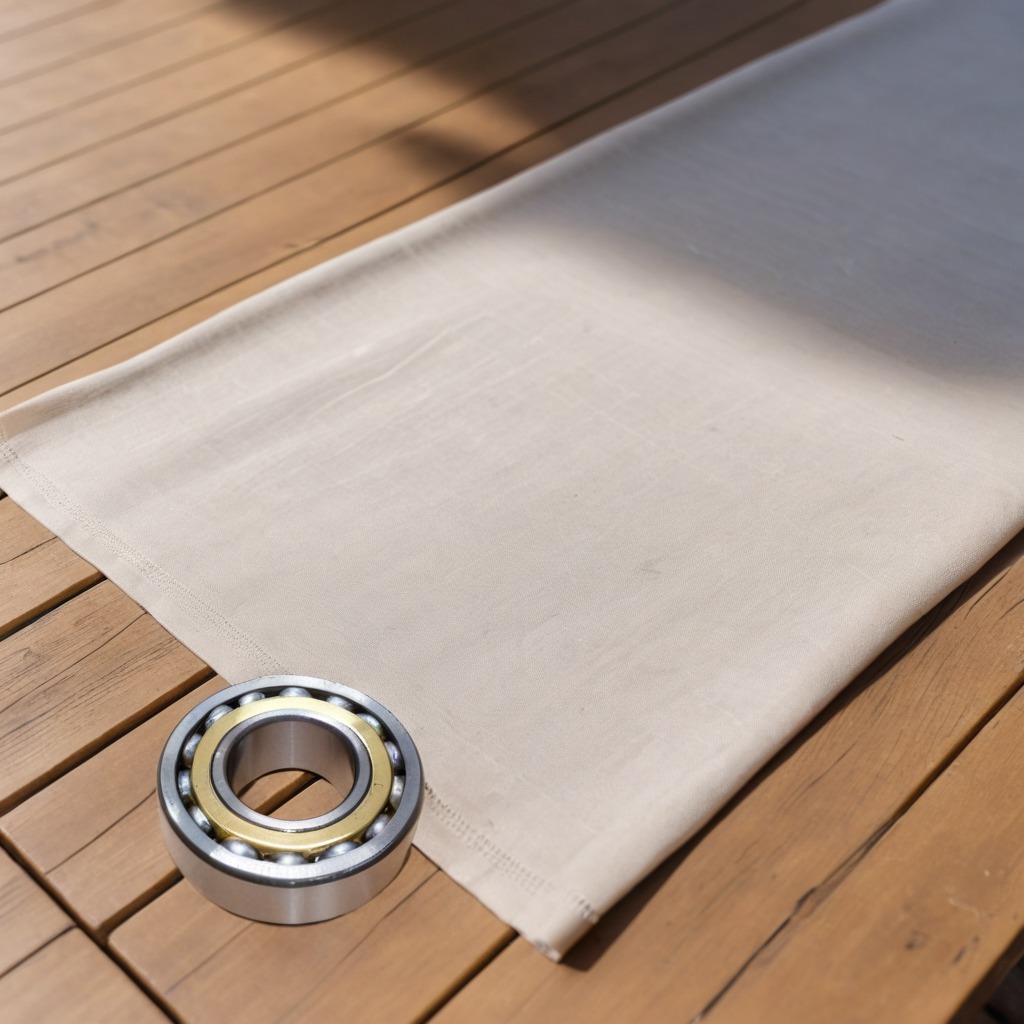
A metal ball bearing lies on the wooden table.